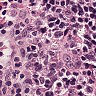
Metastatic tissue present: no